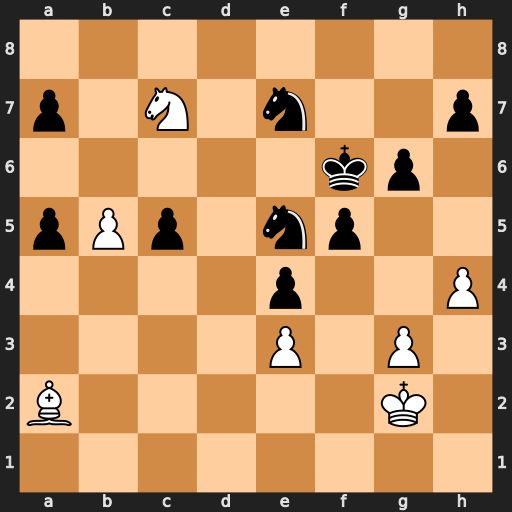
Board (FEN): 8/p1N1n2p/5kp1/pPp1np2/4p2P/4P1P1/B5K1/8
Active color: w
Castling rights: -
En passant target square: -
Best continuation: Ne8#